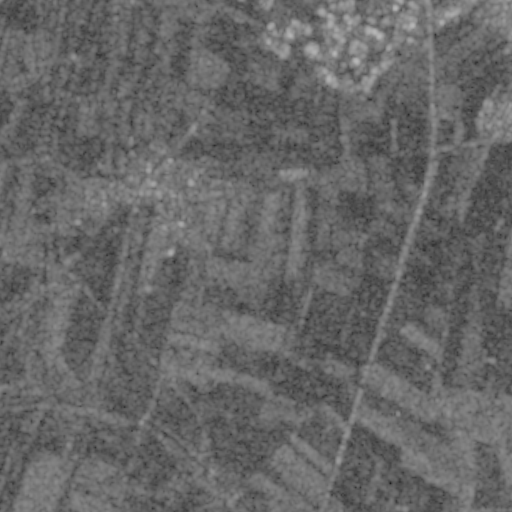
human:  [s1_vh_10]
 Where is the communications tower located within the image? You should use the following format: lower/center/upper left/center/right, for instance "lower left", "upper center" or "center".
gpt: The communications tower is located in the center of the image.
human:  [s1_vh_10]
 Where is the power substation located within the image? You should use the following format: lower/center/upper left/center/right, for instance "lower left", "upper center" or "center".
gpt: The power substation is located in the upper center of the image.
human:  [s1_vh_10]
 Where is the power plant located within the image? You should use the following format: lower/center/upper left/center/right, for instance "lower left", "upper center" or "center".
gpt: There is no power plant in the image.

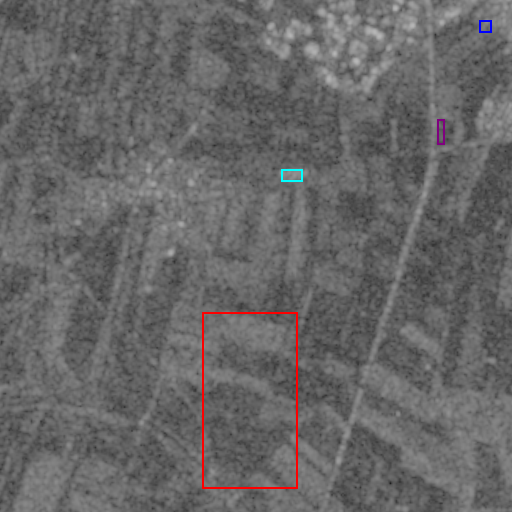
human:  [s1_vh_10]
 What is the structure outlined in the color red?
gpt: The structure outlined in red is a crop field.
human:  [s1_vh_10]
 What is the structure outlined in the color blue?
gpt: The structure outlined in blue is a park.
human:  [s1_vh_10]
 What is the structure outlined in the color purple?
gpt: The structure outlined in purple is a parking lot.
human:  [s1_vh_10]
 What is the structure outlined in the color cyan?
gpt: The structure outlined in cyan is a power substation.
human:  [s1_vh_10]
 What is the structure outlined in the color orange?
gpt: There is no orange outline.